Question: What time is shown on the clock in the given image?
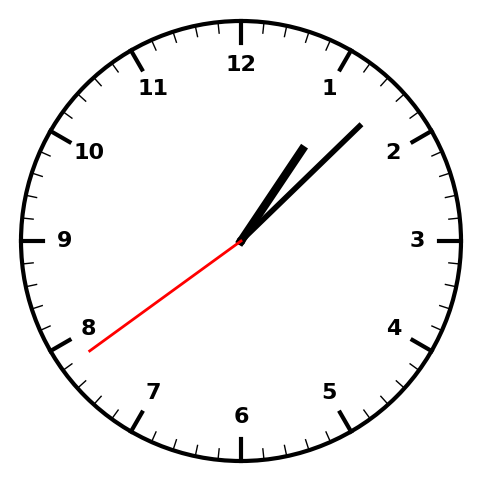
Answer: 01:07:39